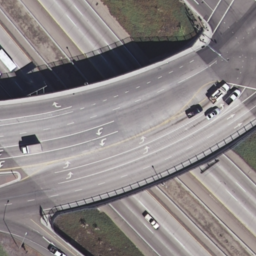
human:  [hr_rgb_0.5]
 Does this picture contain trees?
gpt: yes

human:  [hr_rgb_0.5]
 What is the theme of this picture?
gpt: overpass

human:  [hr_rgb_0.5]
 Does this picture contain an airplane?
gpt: no

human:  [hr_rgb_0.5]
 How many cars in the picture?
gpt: seven

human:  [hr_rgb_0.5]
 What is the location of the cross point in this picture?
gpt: center